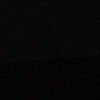
Label: space